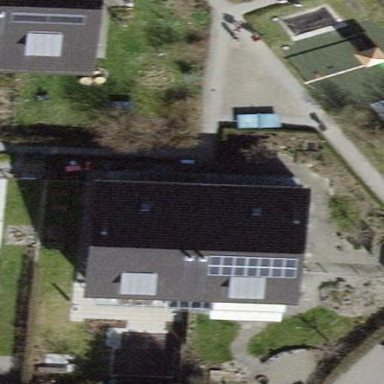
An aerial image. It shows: Semidetached house with gabled roof.